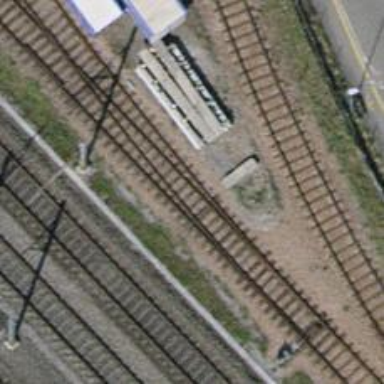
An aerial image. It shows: Railway switch.